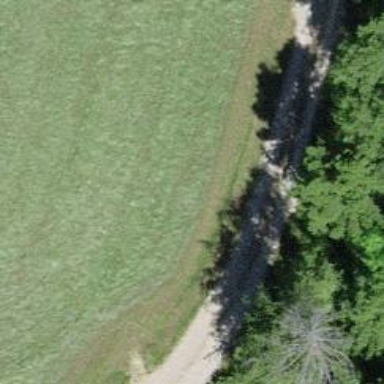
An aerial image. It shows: Unpaved track with grade2 quality type.